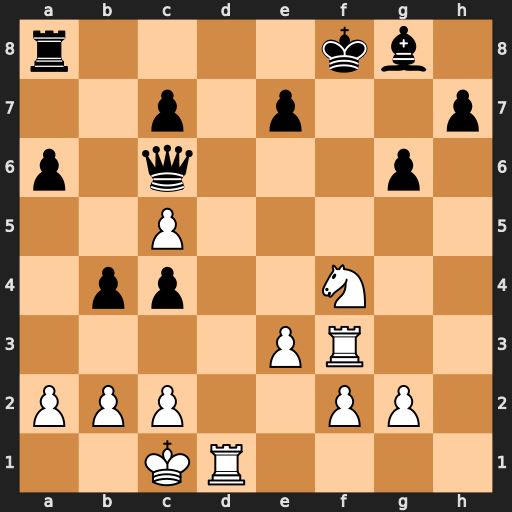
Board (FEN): r4kb1/2p1p2p/p1q3p1/2P5/1pp2N2/4PR2/PPP2PP1/2KR4
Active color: w
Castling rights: -
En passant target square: -
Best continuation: Ne6+ Ke8 Ng7#